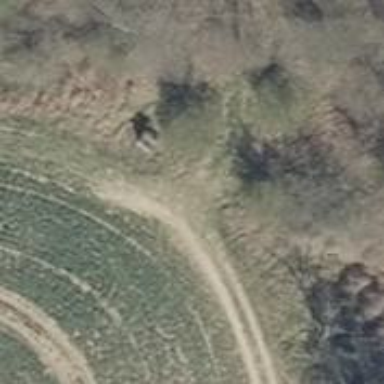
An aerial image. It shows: Hunting stand.